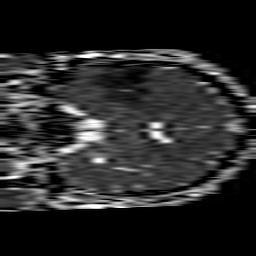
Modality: ADC
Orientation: coronal
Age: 35
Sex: male
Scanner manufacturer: philips
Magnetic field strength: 1.5 T
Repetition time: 3.957 s
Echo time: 0.09719 s